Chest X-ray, PA view. Patient: 62 years old, sex M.
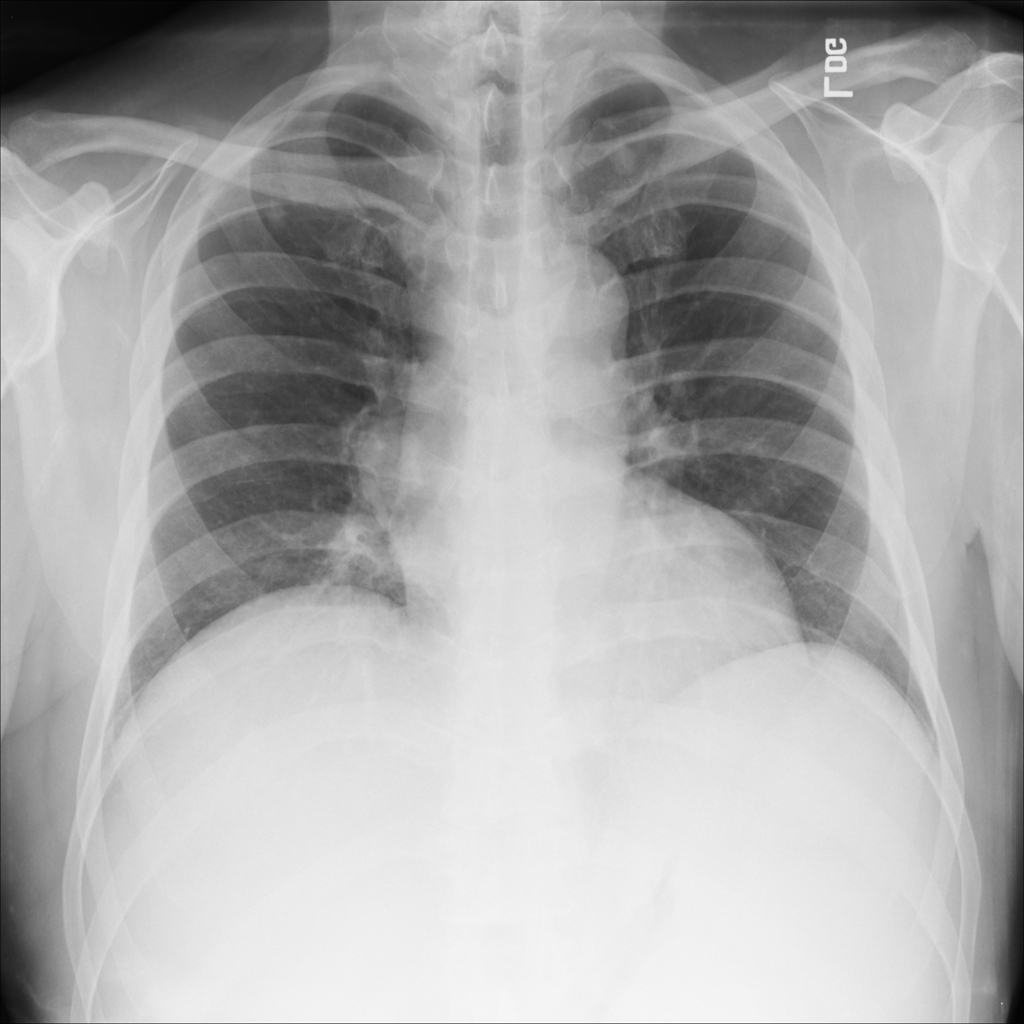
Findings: Mass